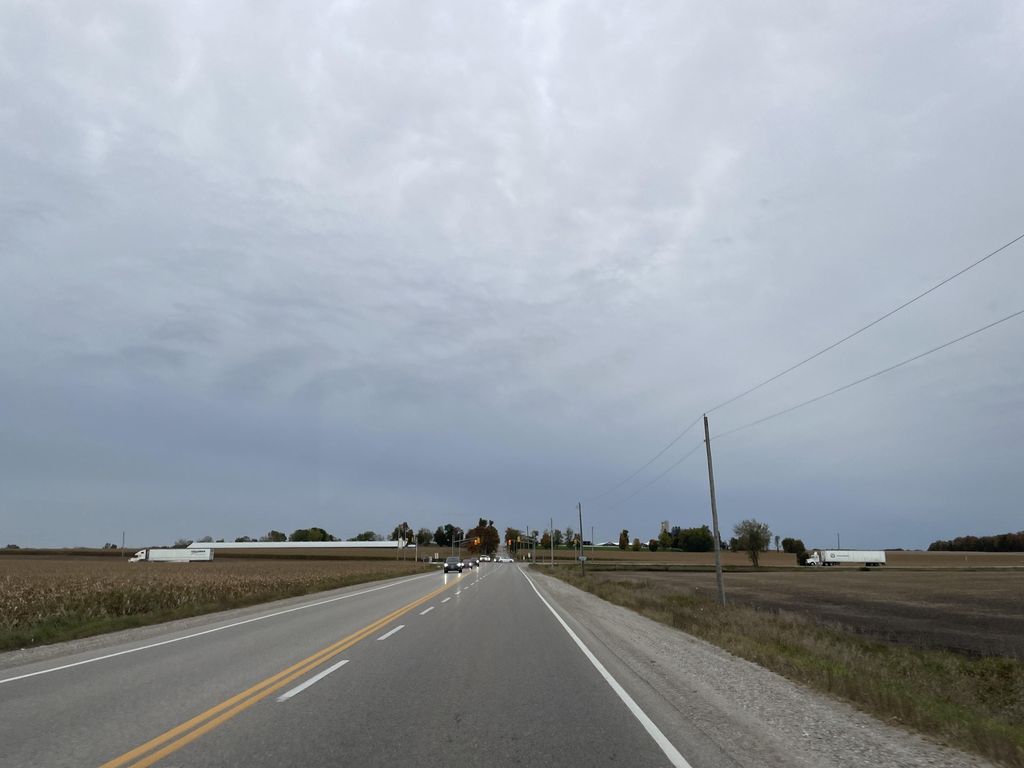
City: kitchener-waterloo